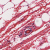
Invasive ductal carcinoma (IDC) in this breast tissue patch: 0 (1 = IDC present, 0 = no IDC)